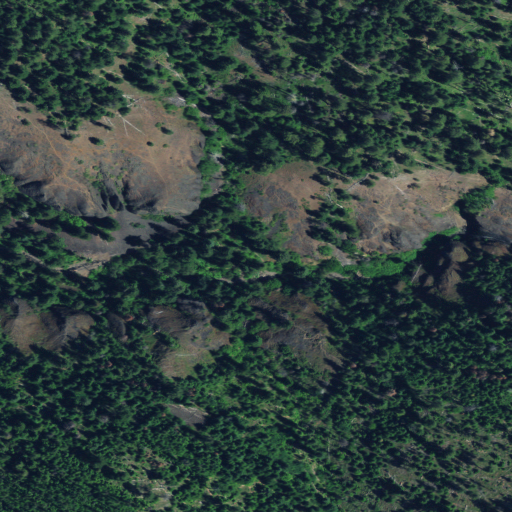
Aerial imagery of valley in Oregon named Fall Gulch containing evergreen forest, shrub, and grassland